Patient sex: M
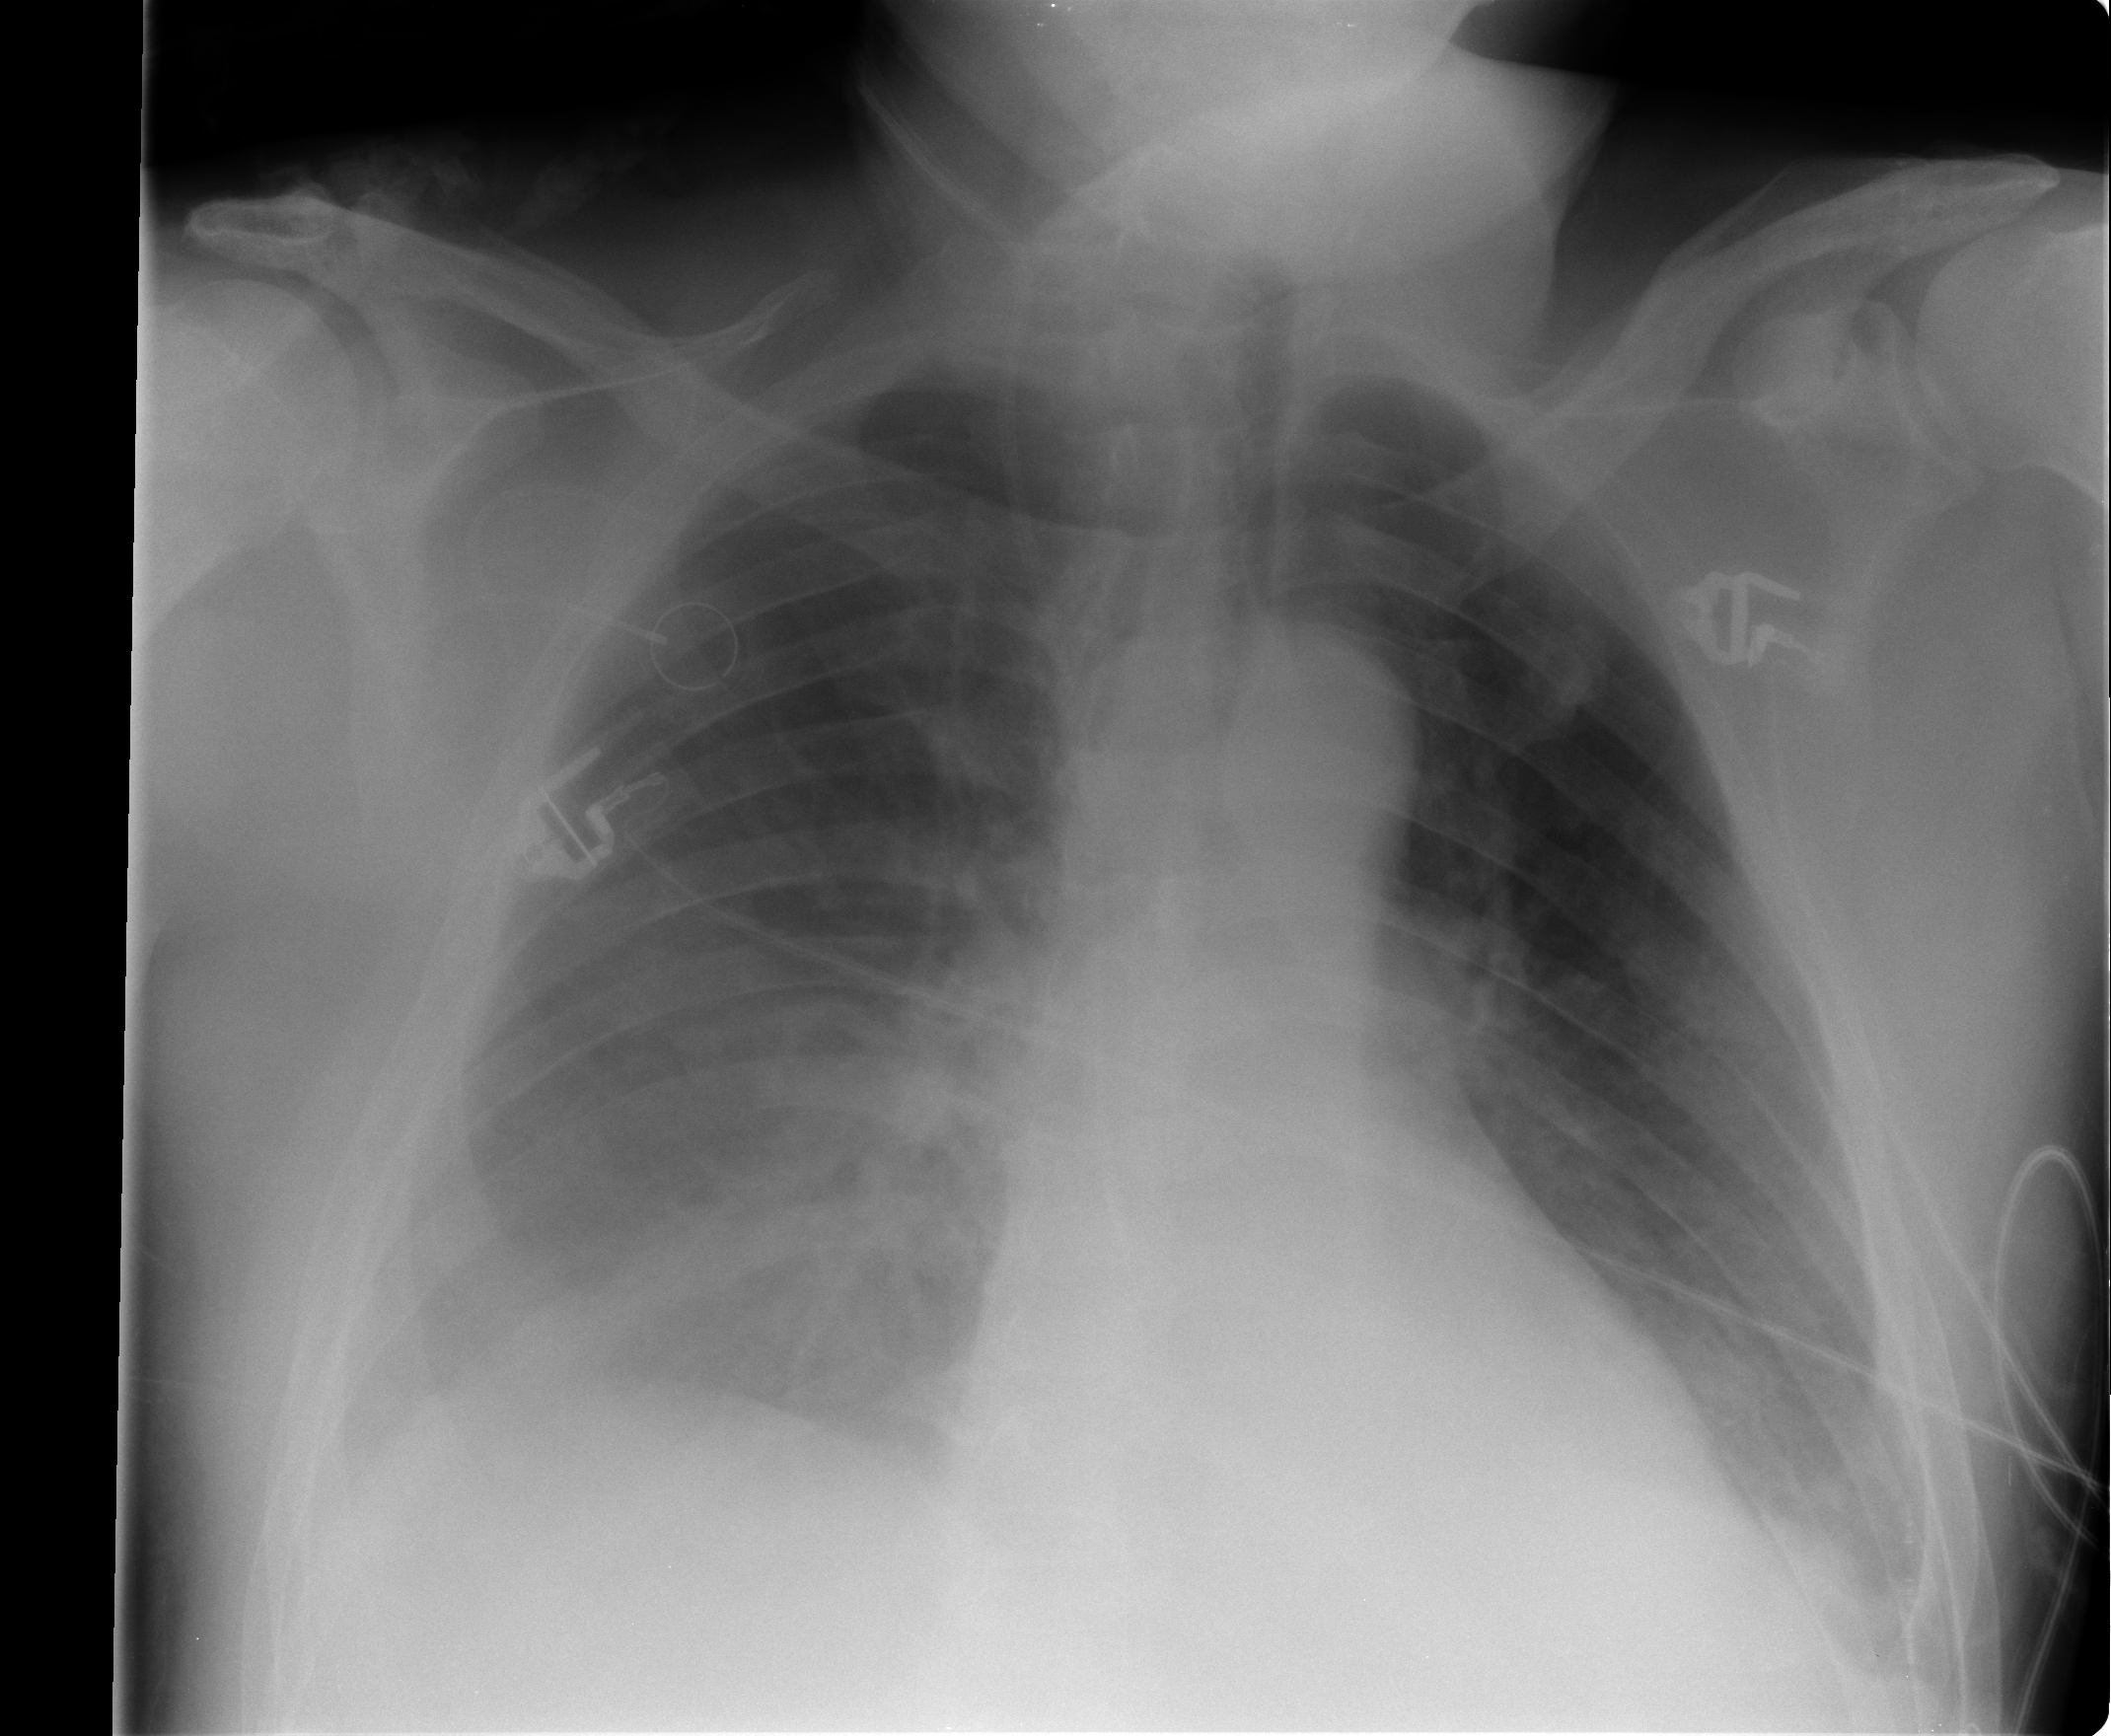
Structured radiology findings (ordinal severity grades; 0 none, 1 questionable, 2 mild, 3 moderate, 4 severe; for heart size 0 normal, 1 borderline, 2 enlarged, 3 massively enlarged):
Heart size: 1
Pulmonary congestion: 0
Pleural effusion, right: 3
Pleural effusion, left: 2
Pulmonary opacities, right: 0
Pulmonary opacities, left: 0
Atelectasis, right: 2
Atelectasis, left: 2